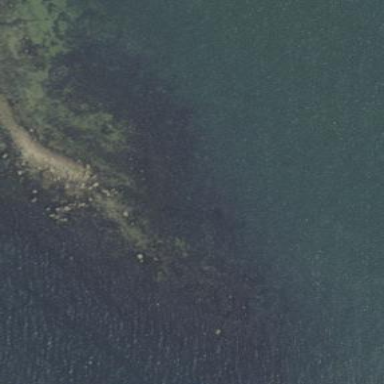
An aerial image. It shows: Rocky area where the tidal waters flow in.